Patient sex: F
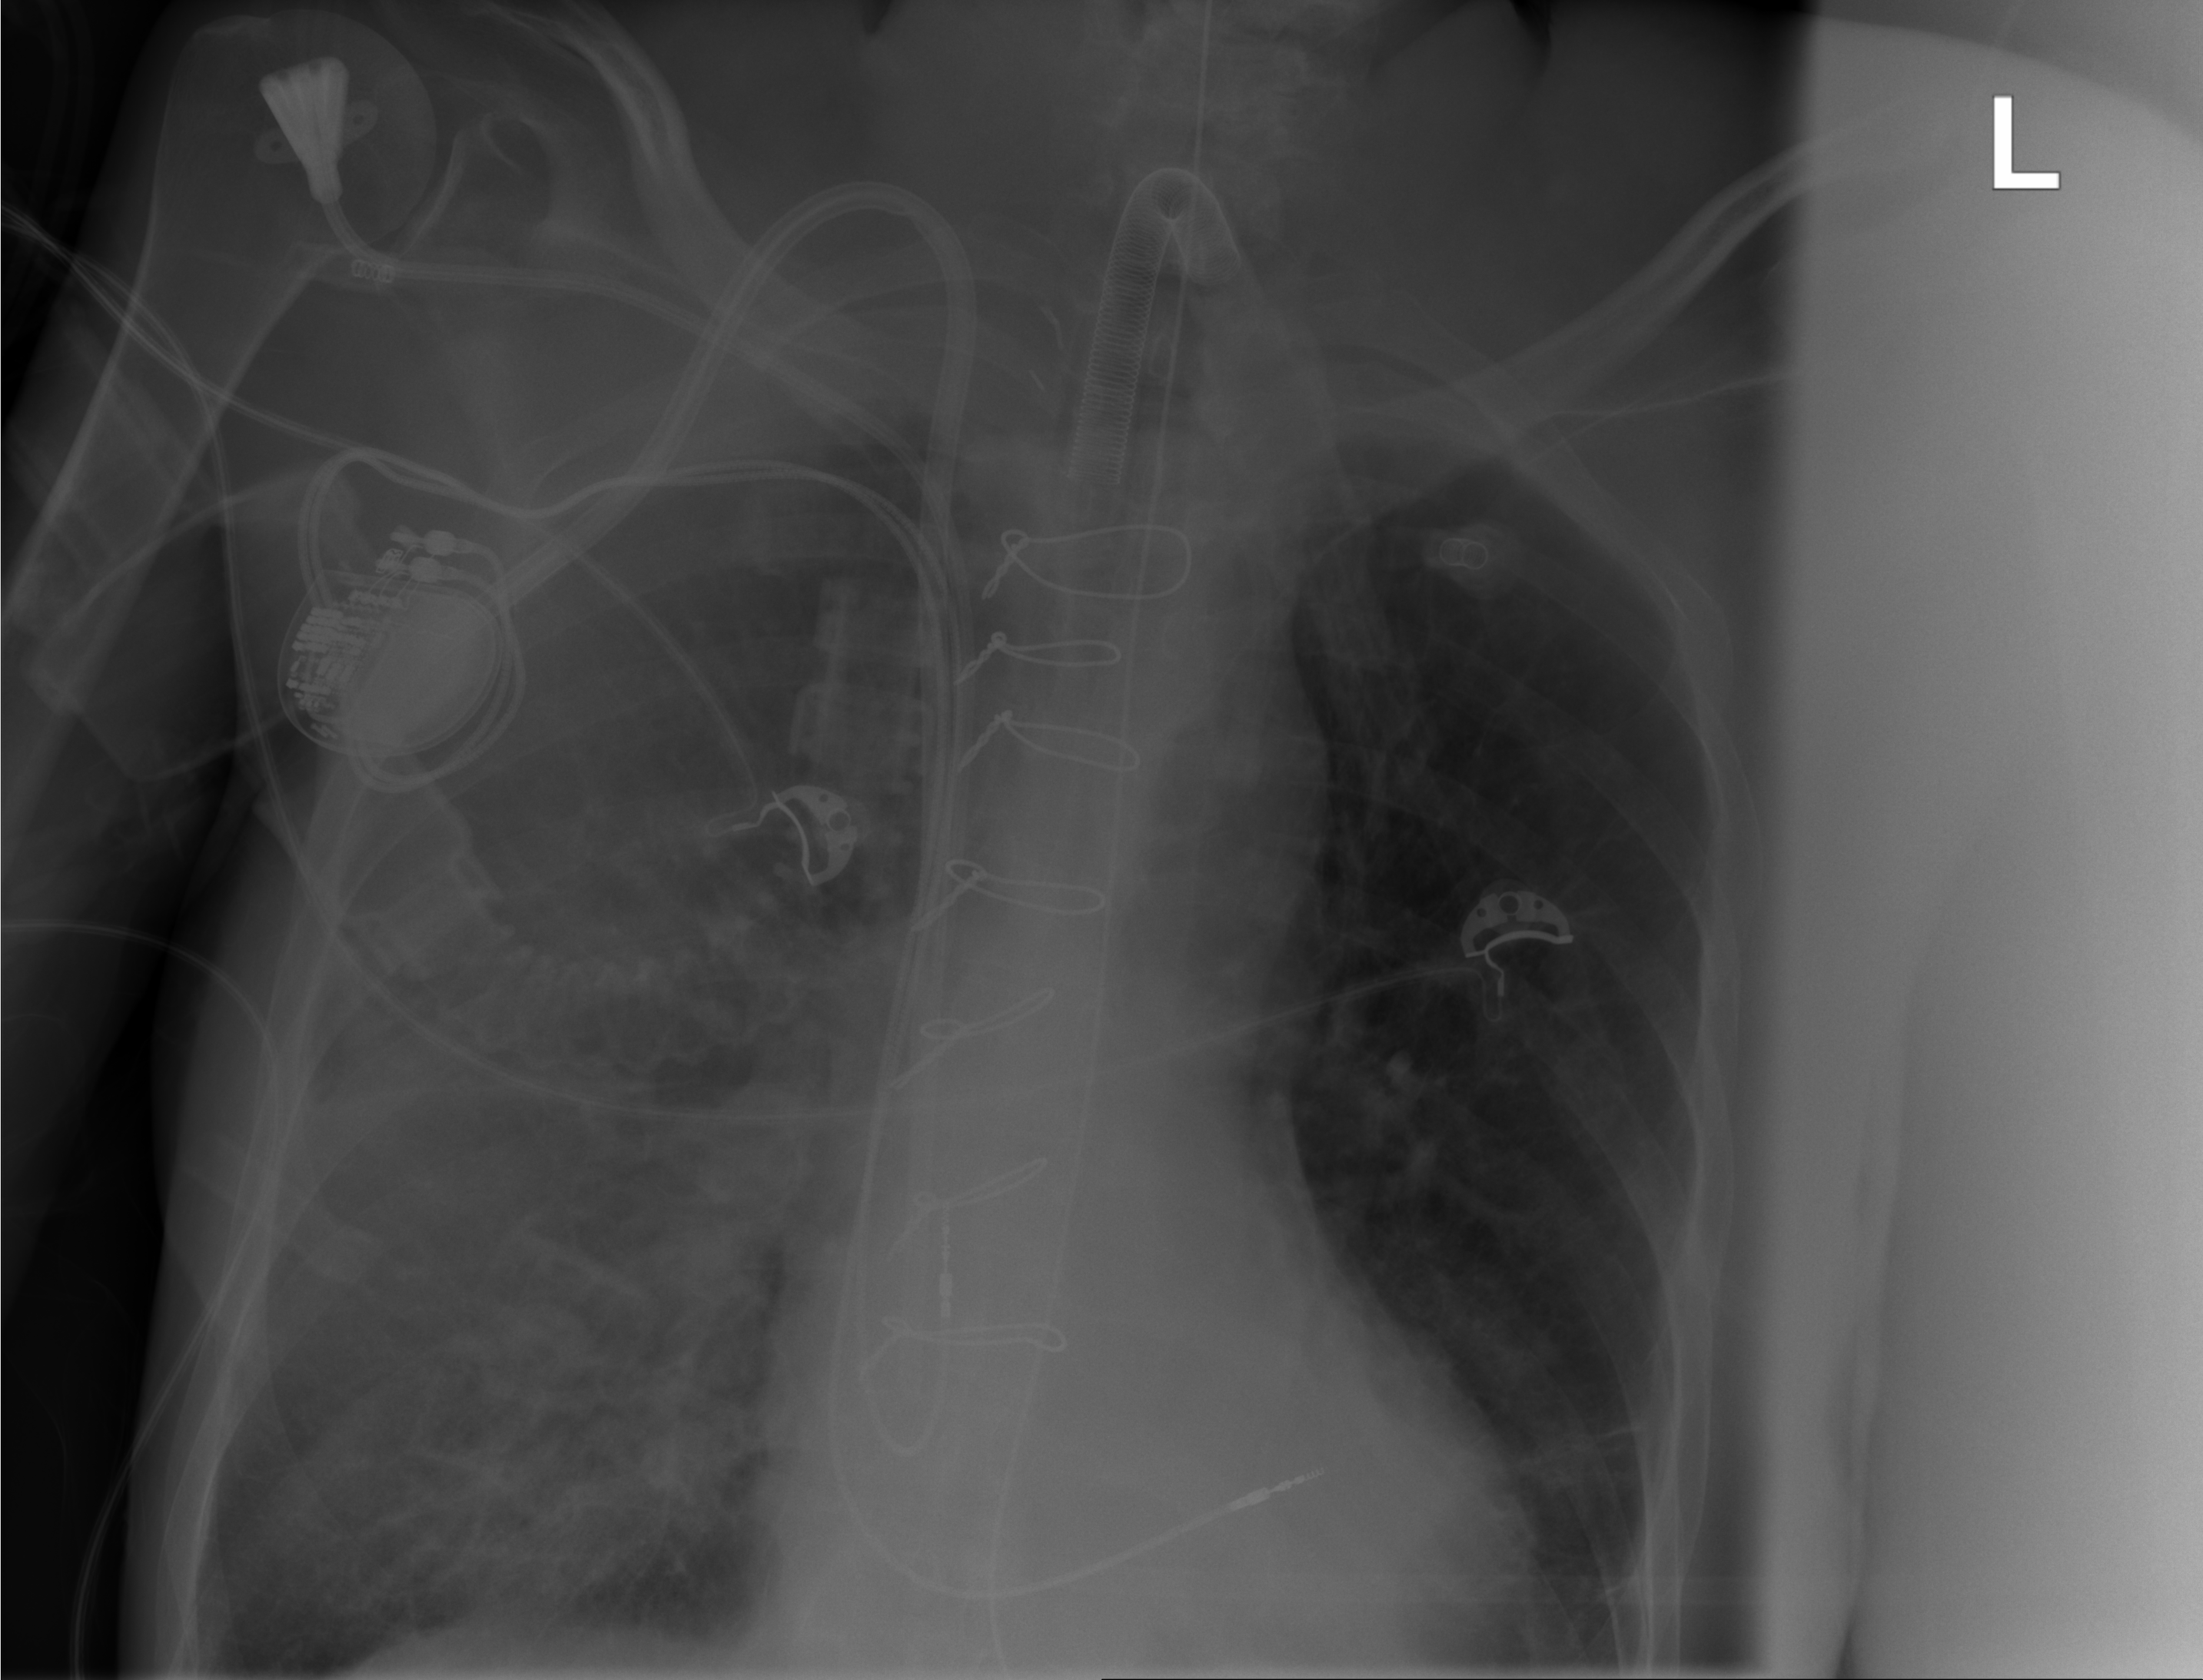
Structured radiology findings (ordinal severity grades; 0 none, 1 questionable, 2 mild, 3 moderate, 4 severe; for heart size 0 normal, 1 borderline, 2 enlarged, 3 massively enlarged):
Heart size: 0
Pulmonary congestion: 0
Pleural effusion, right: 2
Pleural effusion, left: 0
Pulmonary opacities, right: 2
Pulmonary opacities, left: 0
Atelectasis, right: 2
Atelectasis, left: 0